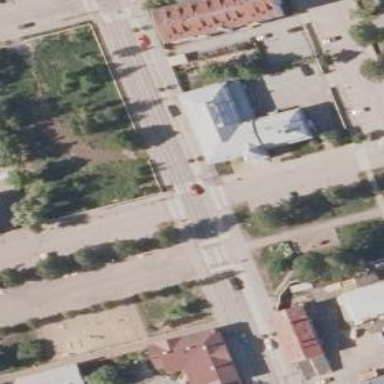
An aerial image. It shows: Crossing on the road.